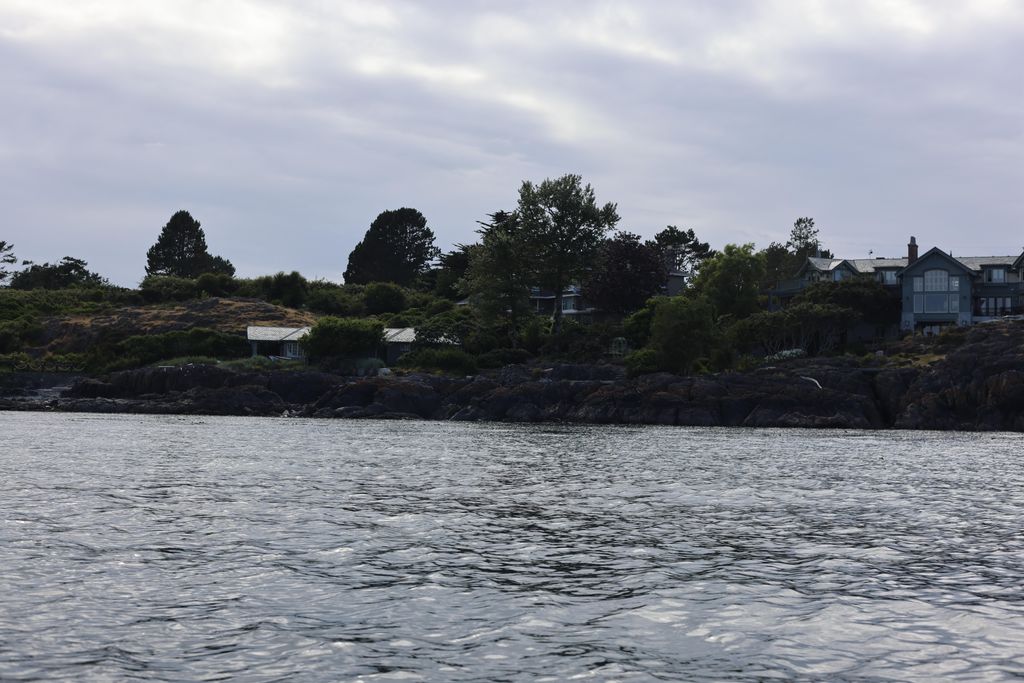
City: victoria